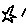
Label: star